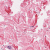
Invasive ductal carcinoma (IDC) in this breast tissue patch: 0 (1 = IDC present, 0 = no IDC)